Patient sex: M
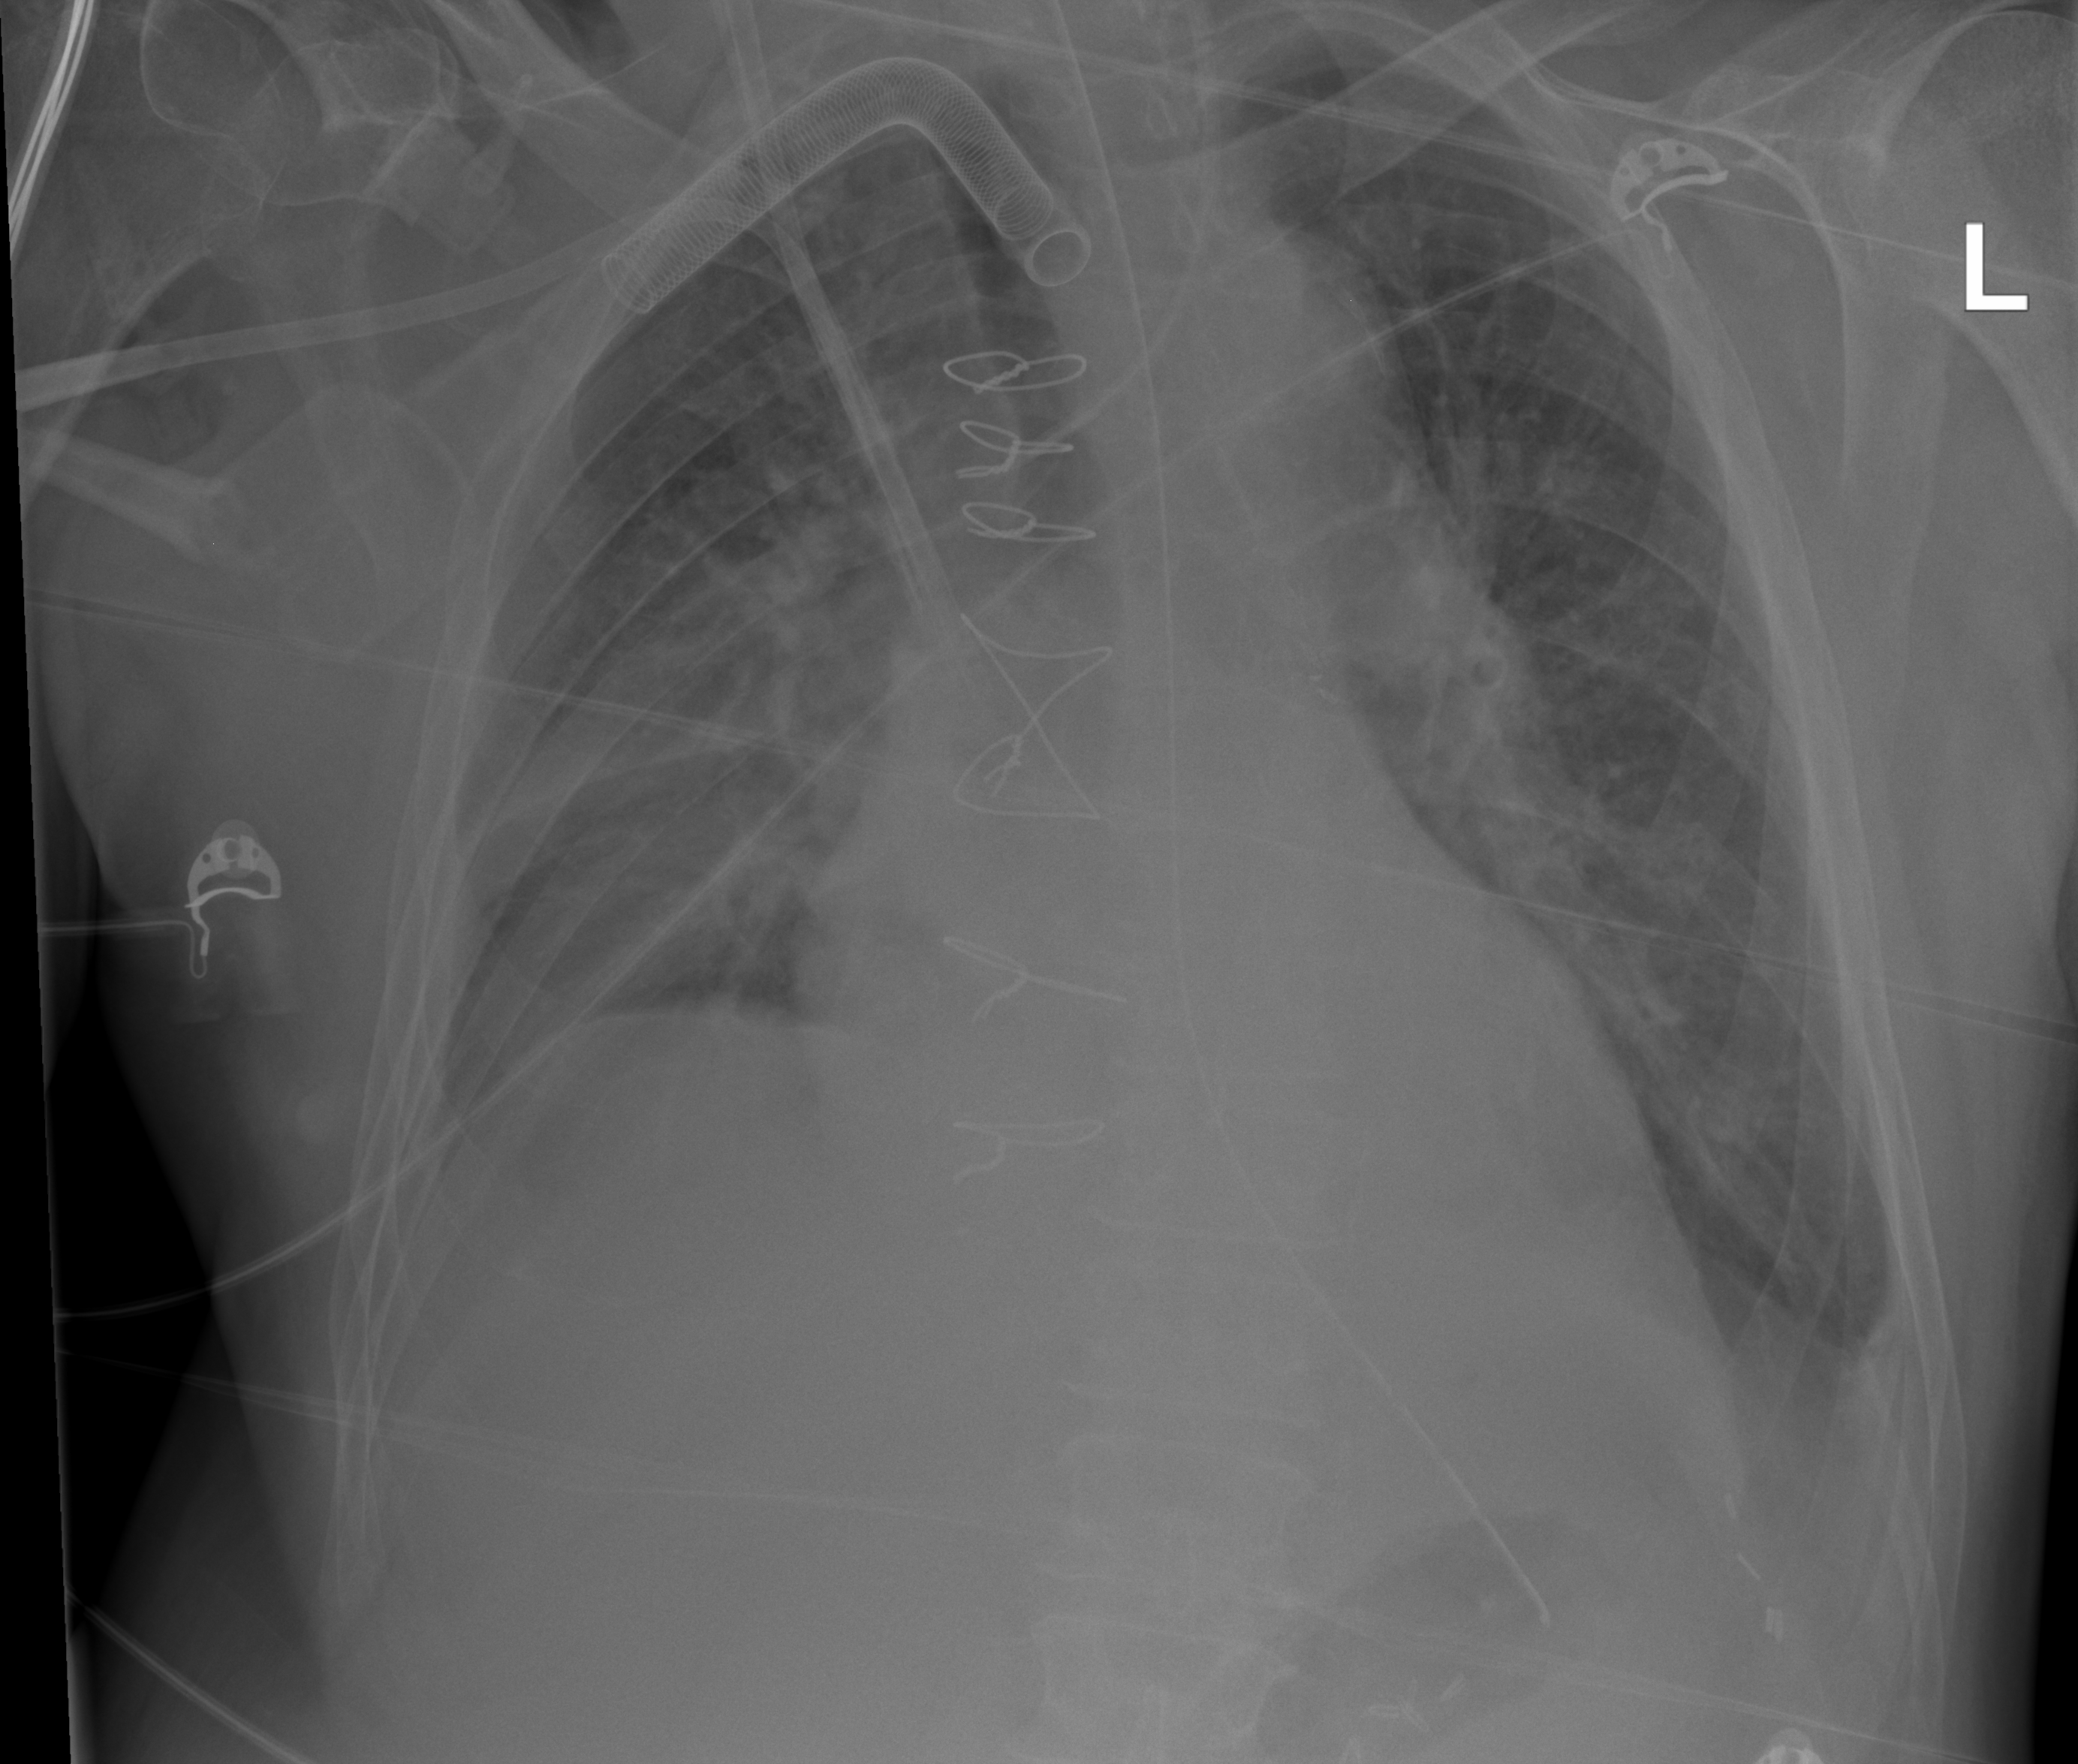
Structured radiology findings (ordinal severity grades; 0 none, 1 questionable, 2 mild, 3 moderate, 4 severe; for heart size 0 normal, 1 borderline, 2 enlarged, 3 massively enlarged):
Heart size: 2
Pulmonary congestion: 2
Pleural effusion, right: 3
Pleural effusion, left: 2
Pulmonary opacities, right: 2
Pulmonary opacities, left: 0
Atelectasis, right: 2
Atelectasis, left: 2